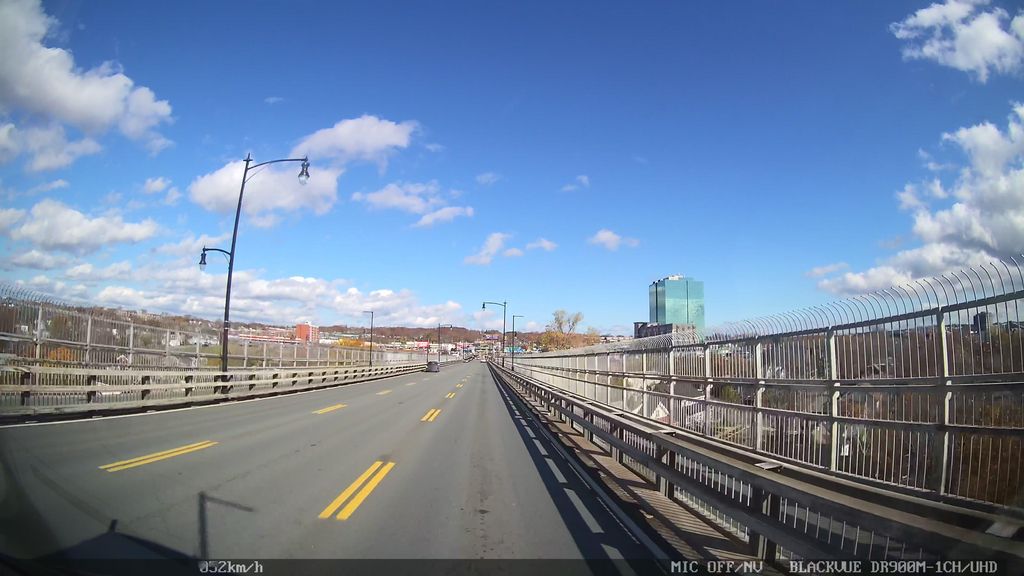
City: halifax